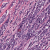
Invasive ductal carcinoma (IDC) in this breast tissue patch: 1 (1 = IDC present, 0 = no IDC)